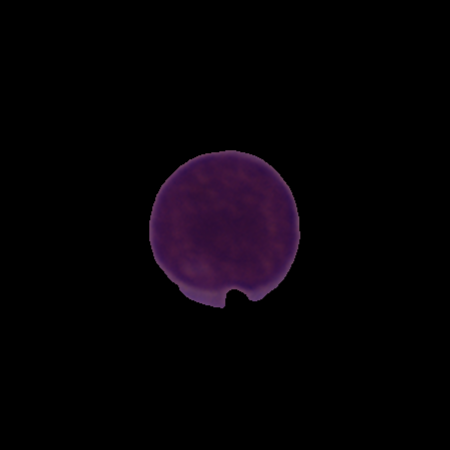
Label: healthy